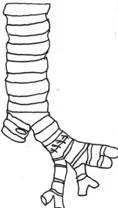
Schematic figure of the left lower sleeve resection.
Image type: radiology (x_ray)